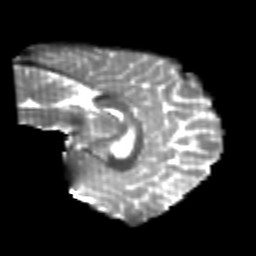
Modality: T2w
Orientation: sagittal
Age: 20
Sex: male
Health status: healthy
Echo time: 0.074 s